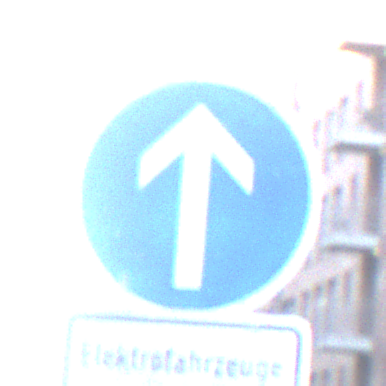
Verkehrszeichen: VorgeschriebeneFahrtrichtungGeradeaus
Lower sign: BesondereFahrzeugeUndTransportgueter10
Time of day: SunriseSunset
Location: Outdoor (Urban)
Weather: Clear
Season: NotSpecified
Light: Natural